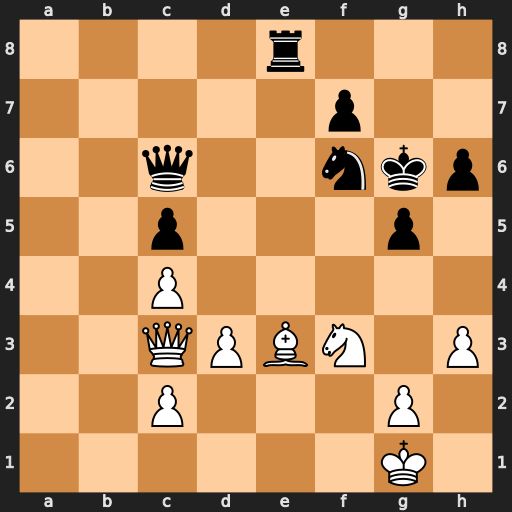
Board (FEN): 4r3/5p2/2q2nkp/2p3p1/2P5/2QPBN1P/2P3P1/6K1
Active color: w
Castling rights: -
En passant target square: -
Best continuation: Ne5+ Rxe5 Qxe5